Question: I'm just wondering if there is any simple/efficient way to check if square falls inside a triangle. or at least one corner falls inside or some overlaps. e.g. considering the figure below, I should be able to tell that the 3 squares fall inside. i.e. square 1 is obviously inside, one corner of square 2 is inside, and 3 overlaps.

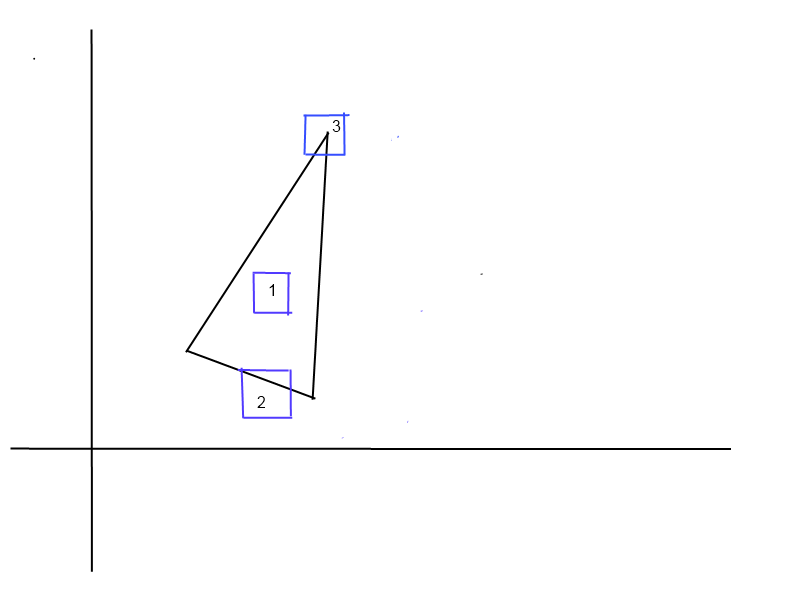
Answer: I'm checking out this nice <URL>. It explains how to test if a point is inside a triangle using various techniques. It seems it would help when a square corner falls inside.
And I liked the Barycentric technique, here I re-implemented it for matlab:
'''
function d = isinside(p,a,b,c)
% Test if a point p(x,y) is inside a triangle
% with vertices a(x,y), b(x,y) and c(x,y)
v0 = c - a;
v1 = b - a;
v2 = p - a;
A = [dot(v0,v0) dot(v1,v0);dot(v0,v1) dot(v1,v1)];
b = [dot(v2,v0); dot(v2,v1)];
x = A;
% Check if point is in triangle
if (x(1) > 0) && (x(2) > 0) && (sum(x) < 1)
d = true;
else
d = false;
end
'''
Then I would test each vertex of the square, and if it happens one of them falls inside I would return. Quite lot of computation but it worths a try.
For an overlap, I would test for intersections, as discussed in this <URL>, for every combination of lines from both a triangle and a square.